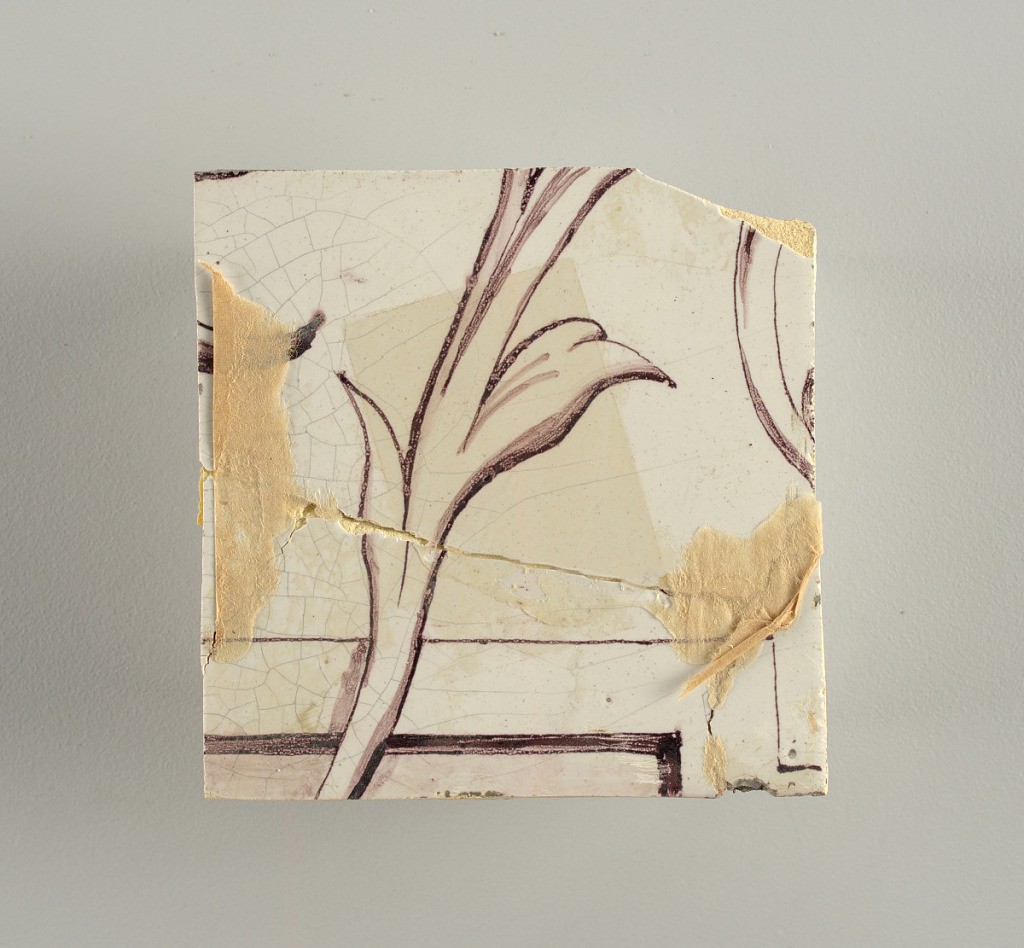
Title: Wall facing
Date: ca. 1725
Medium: tin-glazed earthenware, underglaze
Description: Running design for a frieze or a dado, composed of scrolls of foliage and strapwork, and four repeating motifs--a seated woman in a small upright oval medallion, a putto seated on a rocailled base, and strapwork in axial pattern.  The various panels, A to F, show various repeats of the same design, all being five tiles high and a varying number of tiles wide.